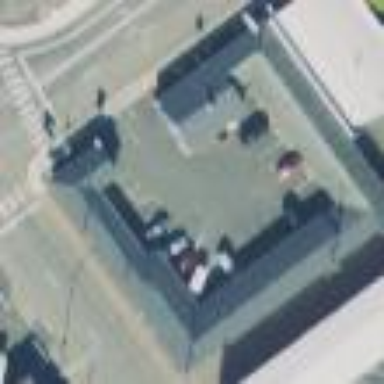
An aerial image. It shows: Motel building.